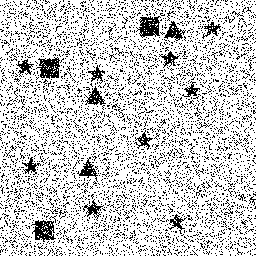
Squares: 3
Triangles: 3
Stars: 9
Total shapes: 15